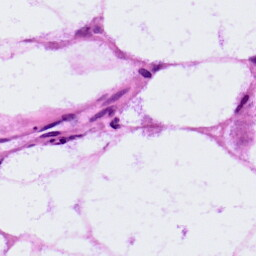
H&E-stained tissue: LymphNode